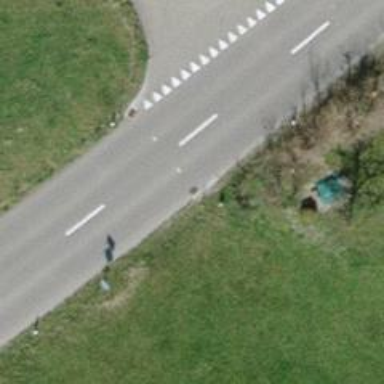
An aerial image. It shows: Asphalt tertiary road without sidewalk.